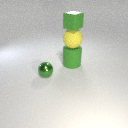
large green rubber cylinder behind small green metal sphere